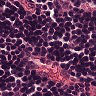
Metastatic tissue present: no